Question: I am working on .net core web api and i have come across an issue where data is being sent as a model class but still in swagger no data is found in reponse i just see
'''
{}
'''
here is the screen shot of data returned by api
here is the response in <URL>
I gone through so much possibilities on stack and havent found any issue related to this
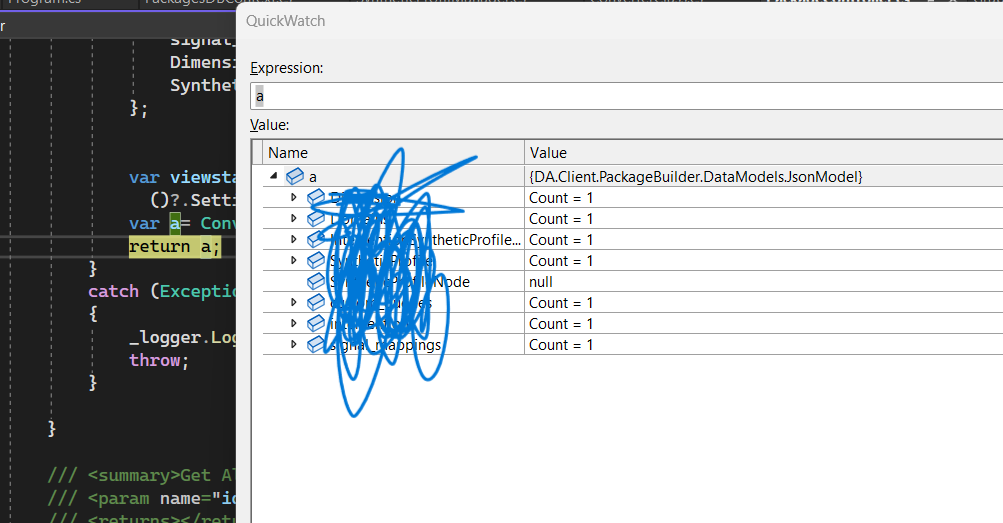
Answer: The issue i had been through was that i had not made setter and getters for the object returned as it was returning multiple ienumerable objects. so setter and getters solved my problem